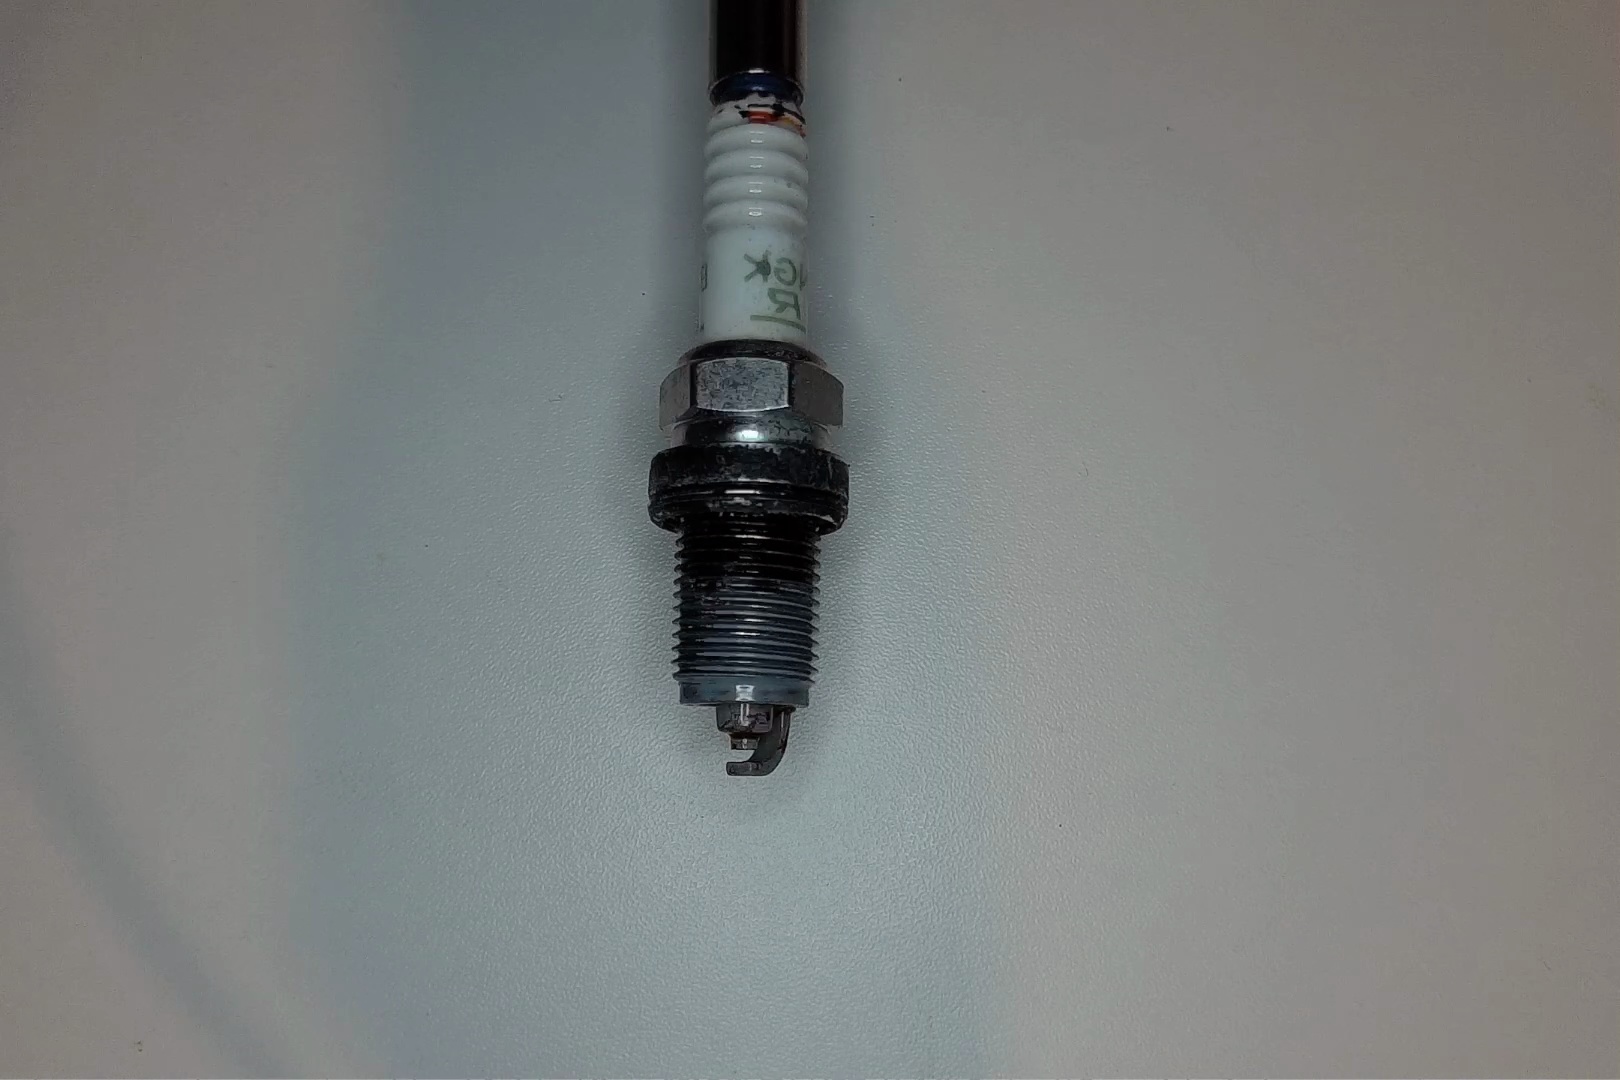
Label: anomaly